Question: I'm trying to get a screen capture of a web page with a flash object in it. The page I'm trying to render is <URL>, specifically the swell flash object. I'm loading the page in a QWebView in Xvfb using the Ghost.py framework. Any ideas on how to fix this?

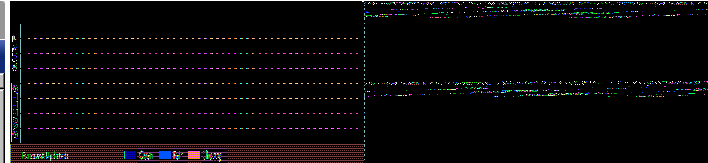
Answer: Many screen-captures have problems with hardware accelerated windows, so try to <URL> when capturing.